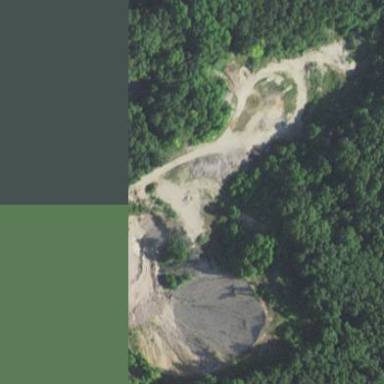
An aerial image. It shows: Quarry area.